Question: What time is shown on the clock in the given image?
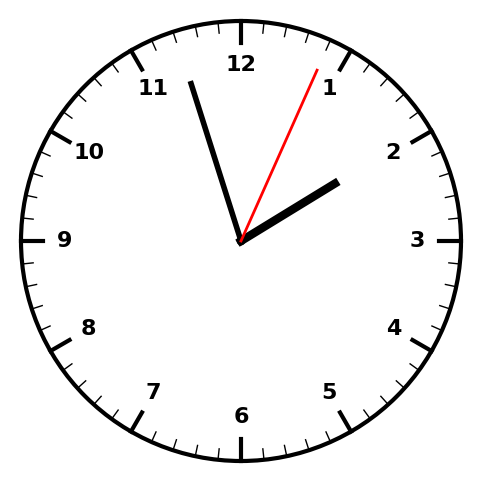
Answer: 01:57:04